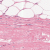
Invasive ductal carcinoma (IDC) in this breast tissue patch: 0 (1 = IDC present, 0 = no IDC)